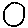
Label: circle